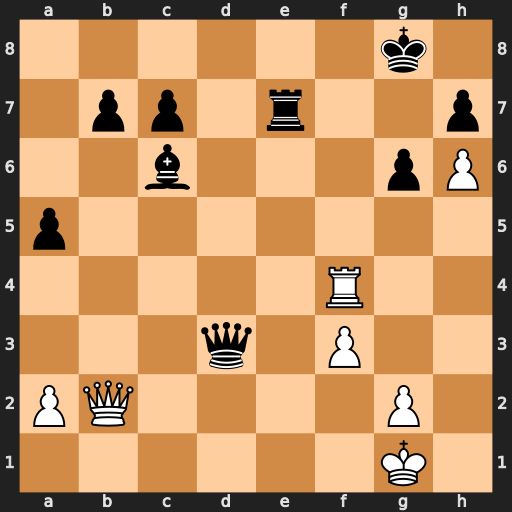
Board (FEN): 6k1/1pp1r2p/2b3pP/p7/5R2/3q1P2/PQ4P1/6K1
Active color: w
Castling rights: -
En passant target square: -
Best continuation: Qh8+ Kxh8 Rf8#